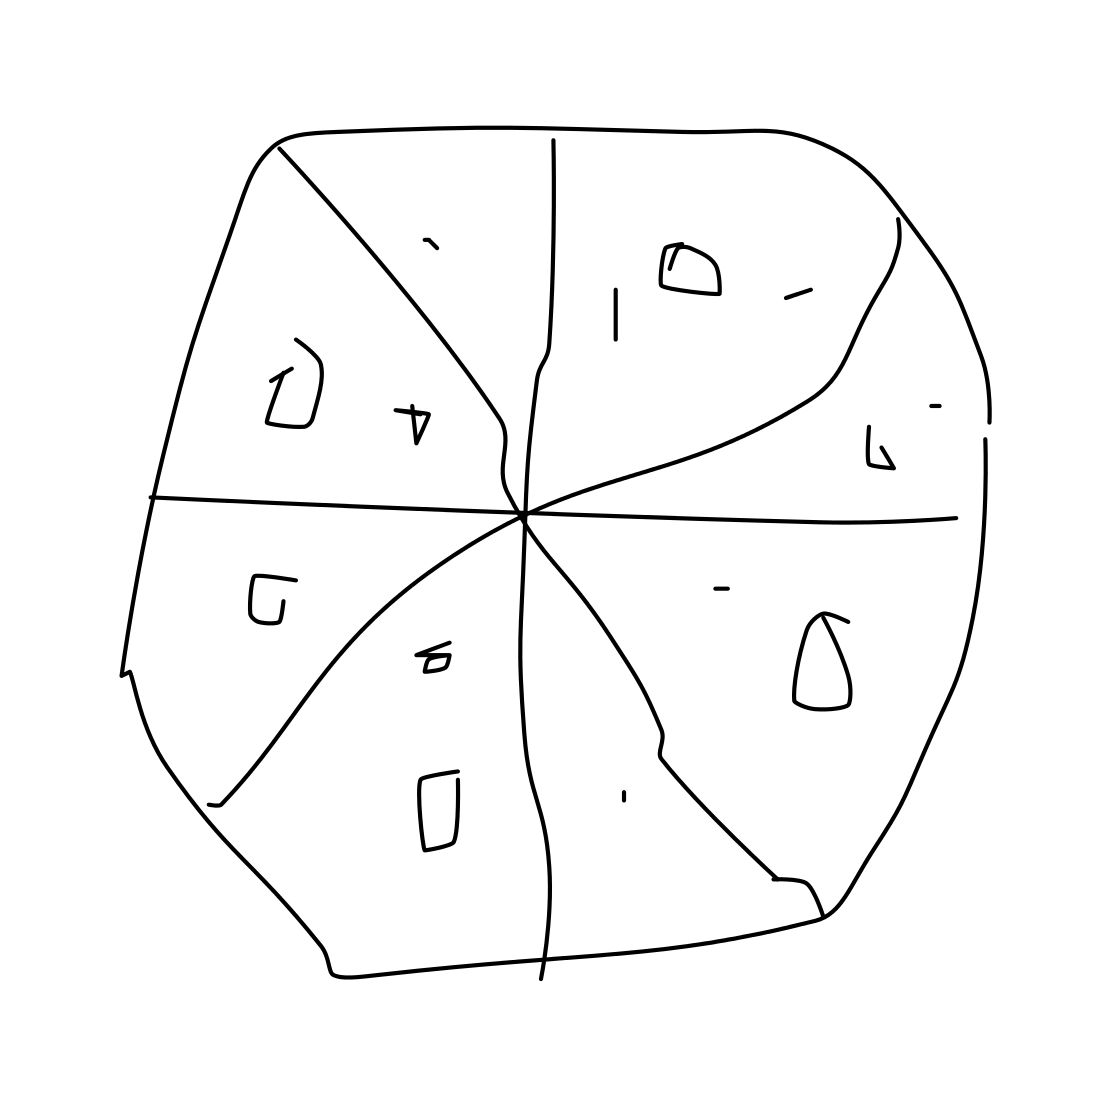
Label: pizza